Question: Has anyone seen <URL> Versions 1.1.0 RC1 or 1.0.1?
Using <URL>.
The map controls & InfoWindow's are slightly skewed.
If one of the map divs changes from z-index:1 to :0 then it's fine.
I have no extra styling applied so I'm assuming it's being done by the Google Maps JavaScript.
Broken JSFiddle: <URL>

: Solution finally found! Yaaaaaay!
To correctly center the map. Remove the separate map div inside the content div.
<URL>
Thanks. G.
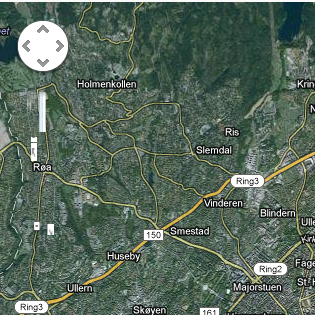
Answer: Add this to your CSS:
'''
#map_canvas img {
max-width: none;
}
'''
Broken JSFiddle: <URL>
With CSS fix: <URL>
: Final version with map div removed to enable correct centering.
<URL>